Field crop: maize
Growth stage: 2
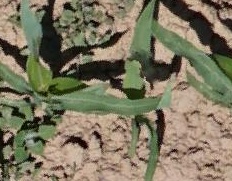
Species: maize